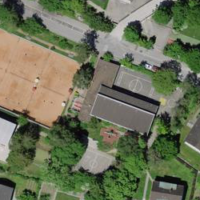
EUNIS habitat code: 53
Species observed at this site:
Corylus avellana
Lamium galeobdolon